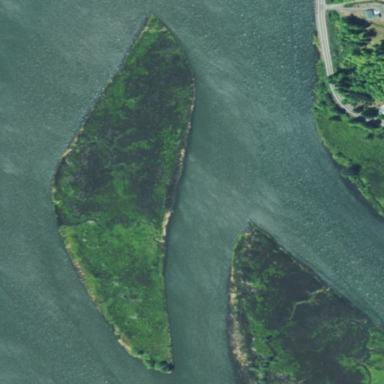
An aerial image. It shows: Islet.